RGB frame:
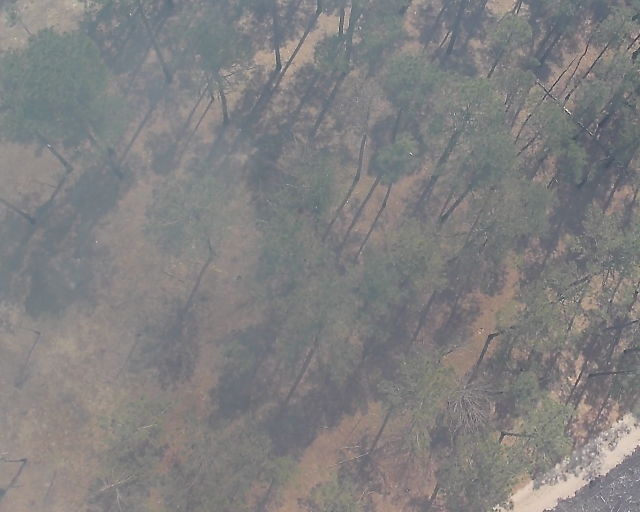
Thermal frame:
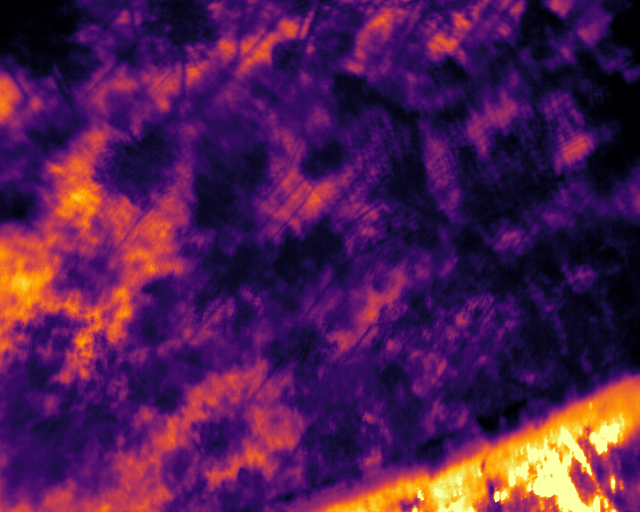
Captured: 2026-02-27 02:41:09
Pixels at or above 80 °C: 887 (fraction of frame: 0.002707)